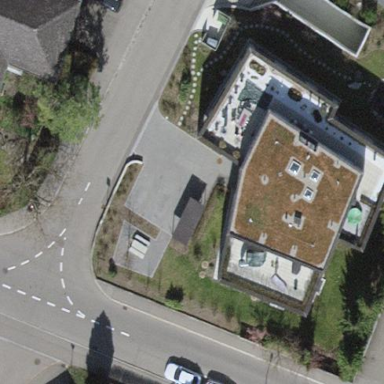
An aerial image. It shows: Apartment building with flat roof.